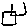
Label: square